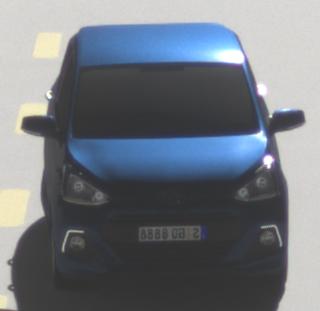
Make: Hyundai
Model: i10
Detailed model: Gen. 2
Model produced from: 2013
Model produced until: 2019
Doors: 5
Color: blue
Road condition: dry road
Daytime: morning or afternoon
Contrast: high contrast